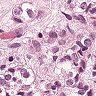
Metastatic tissue present: yes